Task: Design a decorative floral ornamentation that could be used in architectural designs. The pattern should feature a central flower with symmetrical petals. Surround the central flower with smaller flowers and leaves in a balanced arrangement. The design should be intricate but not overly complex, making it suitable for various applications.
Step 765:
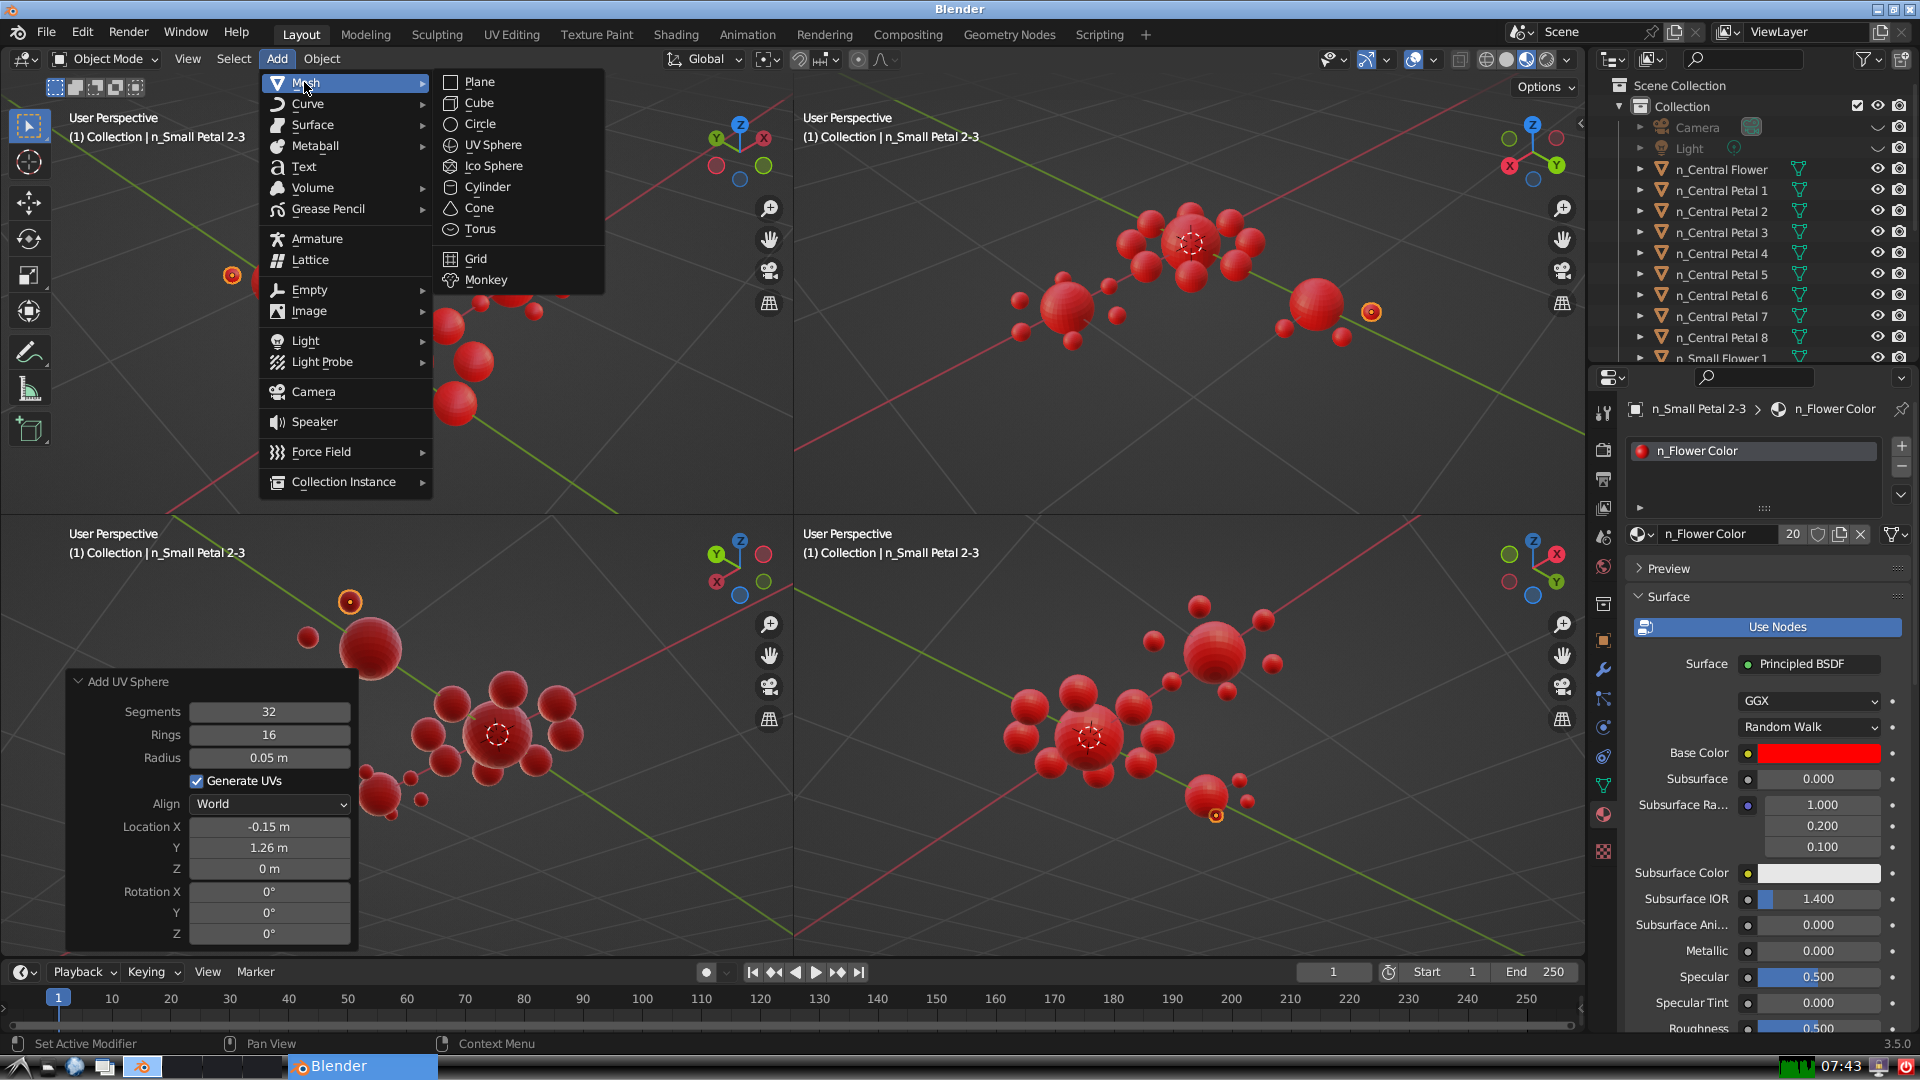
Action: {"mouse_move": [499, 144]}